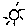
Label: sun